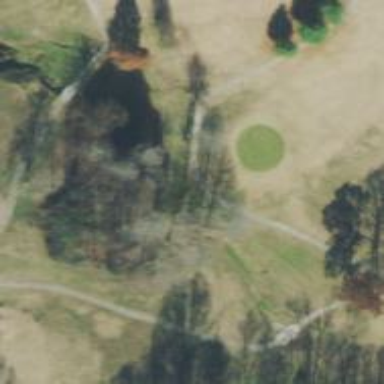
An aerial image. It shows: Water hazard in golf course. The hazard is natural water feature.